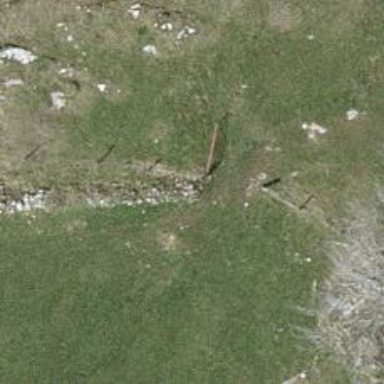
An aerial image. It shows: Wall barrier.